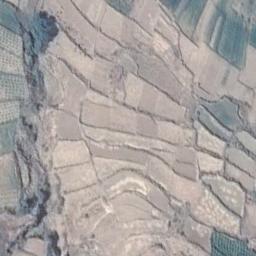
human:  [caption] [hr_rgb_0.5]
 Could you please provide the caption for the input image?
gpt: Half of the terraces are full of crops, and the other half are empty .

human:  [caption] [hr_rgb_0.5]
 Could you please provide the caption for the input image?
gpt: There are bare and green terrace .

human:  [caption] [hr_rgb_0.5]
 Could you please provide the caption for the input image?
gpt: Many green plants are on the terrace .

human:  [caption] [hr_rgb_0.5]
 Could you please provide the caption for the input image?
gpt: A large layer of brown and green mixed terraces .

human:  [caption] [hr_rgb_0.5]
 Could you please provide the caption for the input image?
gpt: There are many yellow terraces arranged irregularly .